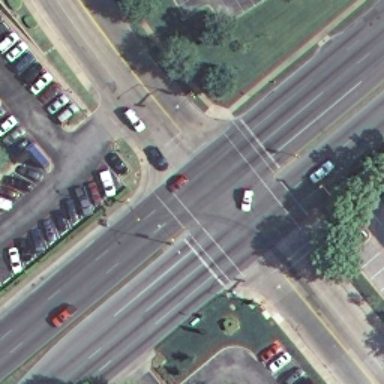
An intersection with many cars parked at the corners .